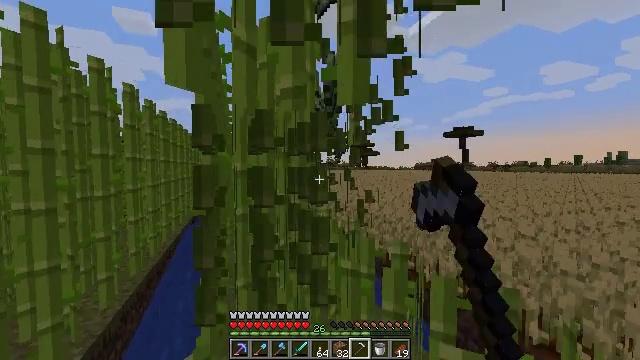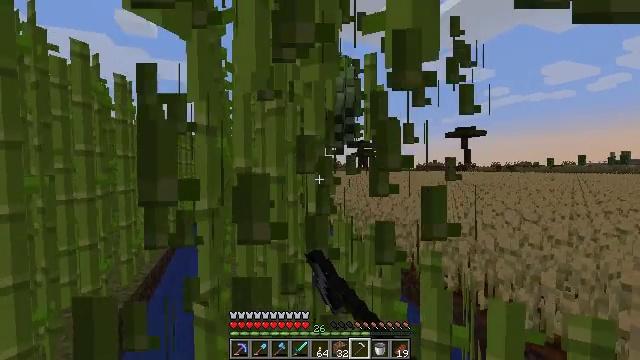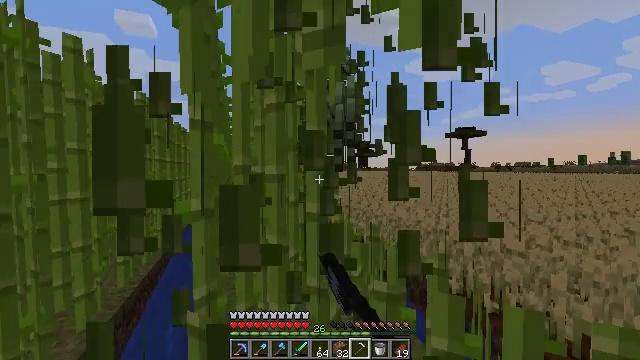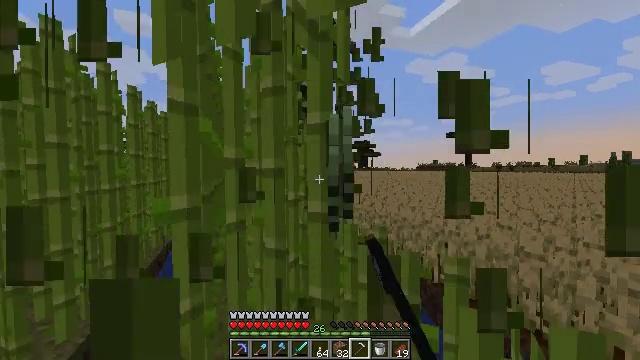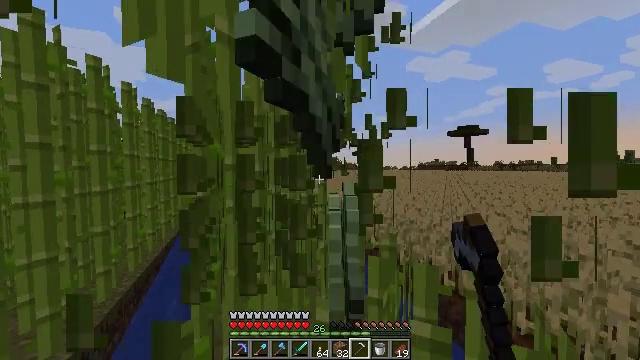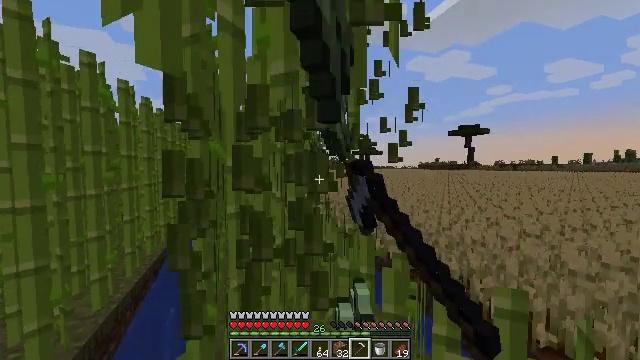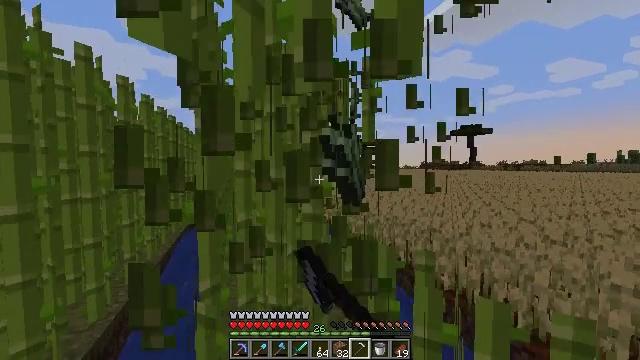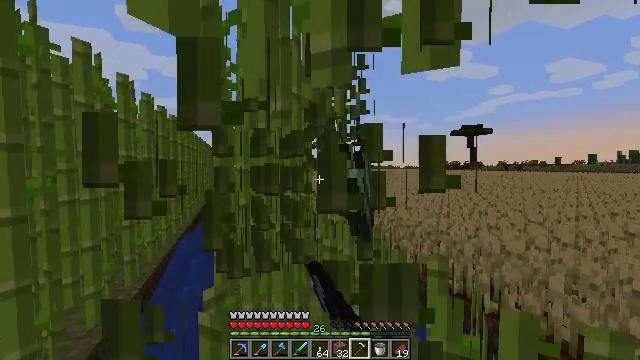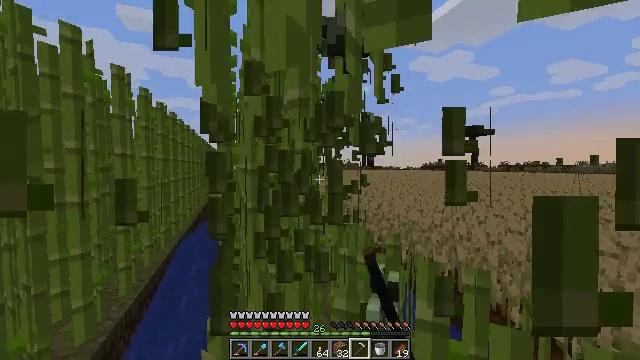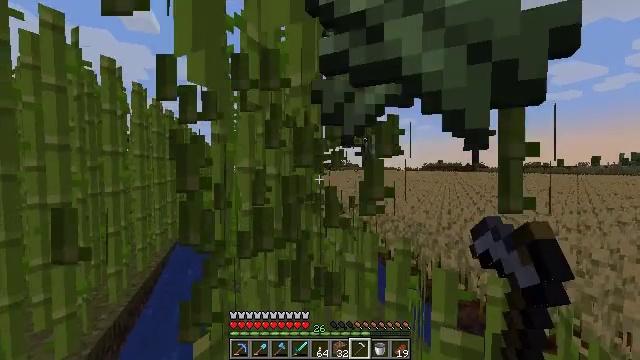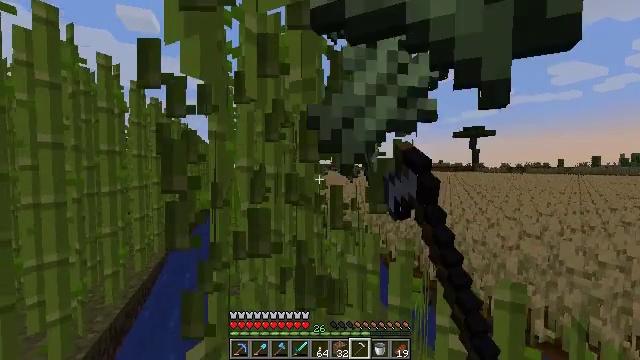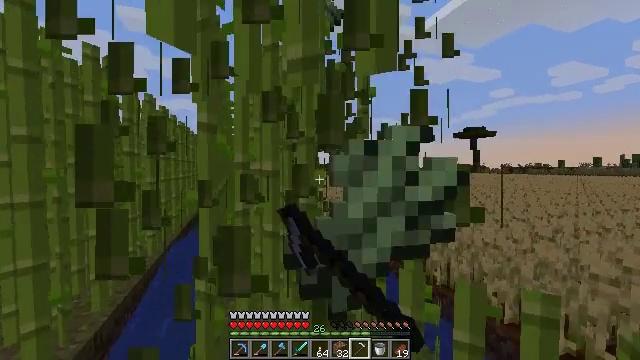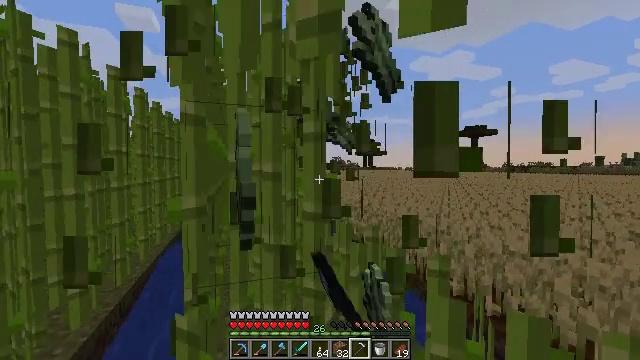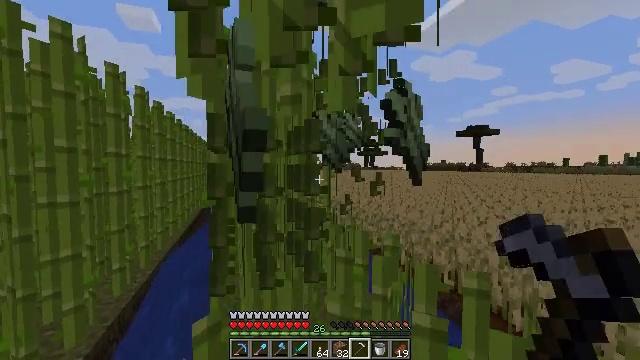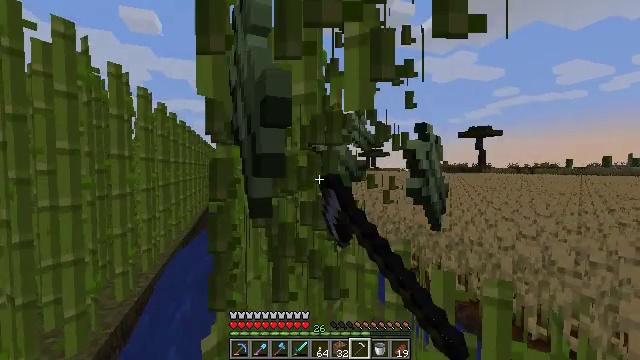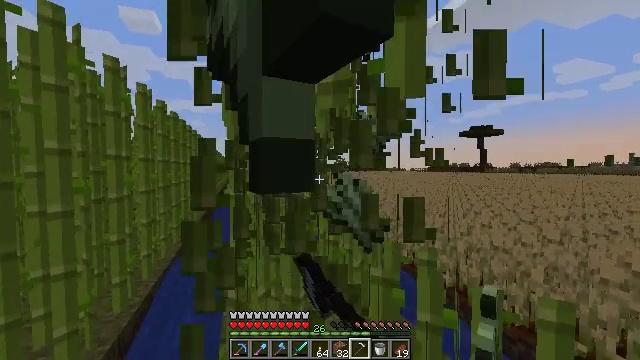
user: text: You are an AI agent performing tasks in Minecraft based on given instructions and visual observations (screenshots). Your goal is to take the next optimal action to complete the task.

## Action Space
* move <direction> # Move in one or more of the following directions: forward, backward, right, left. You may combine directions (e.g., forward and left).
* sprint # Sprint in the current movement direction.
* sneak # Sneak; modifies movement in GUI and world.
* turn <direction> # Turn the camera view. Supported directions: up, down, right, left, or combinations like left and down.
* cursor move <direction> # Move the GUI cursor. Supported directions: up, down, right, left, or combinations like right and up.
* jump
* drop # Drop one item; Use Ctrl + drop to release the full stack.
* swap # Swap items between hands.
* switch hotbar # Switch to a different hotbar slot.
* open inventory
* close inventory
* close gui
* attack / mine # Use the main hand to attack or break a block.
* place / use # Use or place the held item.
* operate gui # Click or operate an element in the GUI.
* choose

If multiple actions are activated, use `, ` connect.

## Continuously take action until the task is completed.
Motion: motion action
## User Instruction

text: Break the sugar cane.
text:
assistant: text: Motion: move forward, attack / mine
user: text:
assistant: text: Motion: move forward, attack / mine
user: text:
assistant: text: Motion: move forward, attack / mine
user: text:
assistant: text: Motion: move forward and move left, attack / mine
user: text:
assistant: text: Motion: move forward and move left, attack / mine
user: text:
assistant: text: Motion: move forward and move left, attack / mine
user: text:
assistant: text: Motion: move forward and move left, attack / mine
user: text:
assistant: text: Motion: move forward, attack / mine
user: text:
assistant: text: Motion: move forward, attack / mine
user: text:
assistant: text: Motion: move forward, attack / mine
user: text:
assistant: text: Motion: move forward, attack / mine
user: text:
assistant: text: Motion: move forward and move left, attack / mine
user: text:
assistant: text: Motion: move forward and move left, attack / mine
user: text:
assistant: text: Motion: move forward and move left, attack / mine
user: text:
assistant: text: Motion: move forward, attack / mine
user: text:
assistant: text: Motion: move forward, attack / mine
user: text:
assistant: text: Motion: move forward, attack / mine
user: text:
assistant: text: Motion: move forward, attack / mine
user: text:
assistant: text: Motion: move forward, attack / mine
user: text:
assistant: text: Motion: move forward, attack / mine
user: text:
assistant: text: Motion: move forward, attack / mine
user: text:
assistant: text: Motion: move forward and move left, attack / mine
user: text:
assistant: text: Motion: move forward and move left, attack / mine
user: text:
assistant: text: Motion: move forward and move left, attack / mine
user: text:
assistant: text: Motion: move forward, attack / mine
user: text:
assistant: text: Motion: move forward, attack / mine
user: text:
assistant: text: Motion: move forward, attack / mine
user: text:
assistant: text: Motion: move forward, attack / mine
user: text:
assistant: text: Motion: move forward and move left, attack / mine
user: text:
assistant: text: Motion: move forward and move left, attack / mine